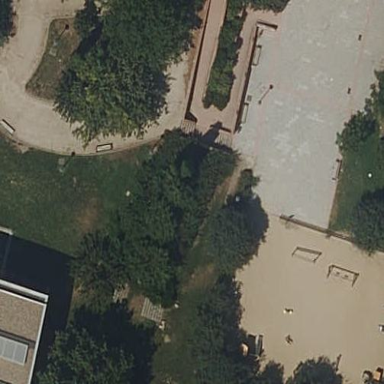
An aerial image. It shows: Playground area for leisure activities on the land.